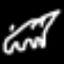
Label: frog